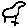
Label: bird